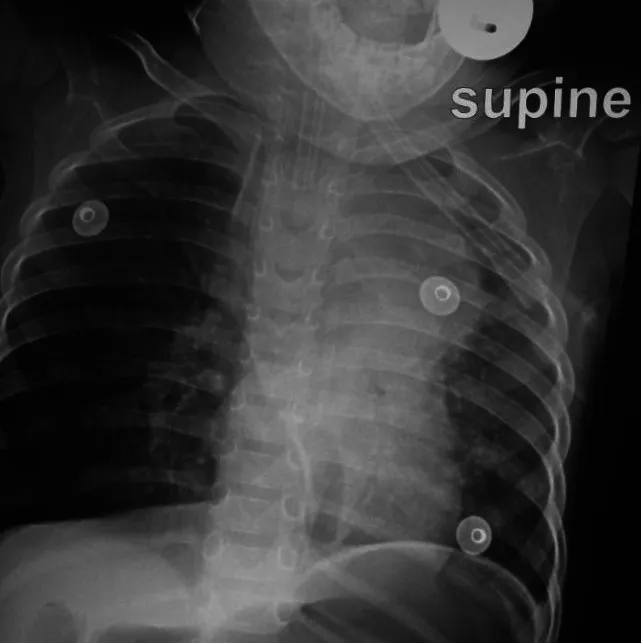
Patient intubated, rotated, left-lung early collapse consolidation
and middle lobe consolidation.
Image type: radiology (x_ray)